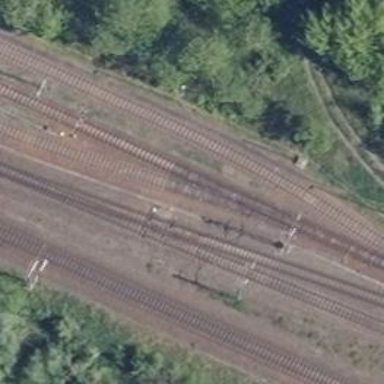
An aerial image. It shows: Railway signal.